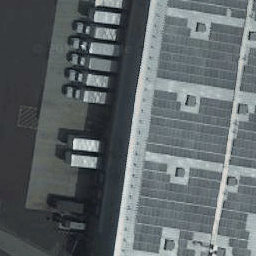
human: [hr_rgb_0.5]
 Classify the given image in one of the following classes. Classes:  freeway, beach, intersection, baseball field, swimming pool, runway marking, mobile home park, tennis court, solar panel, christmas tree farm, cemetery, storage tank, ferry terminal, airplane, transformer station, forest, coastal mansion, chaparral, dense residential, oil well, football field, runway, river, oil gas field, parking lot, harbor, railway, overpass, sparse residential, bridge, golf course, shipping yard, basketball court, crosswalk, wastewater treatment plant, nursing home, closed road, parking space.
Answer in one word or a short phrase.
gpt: solar panel